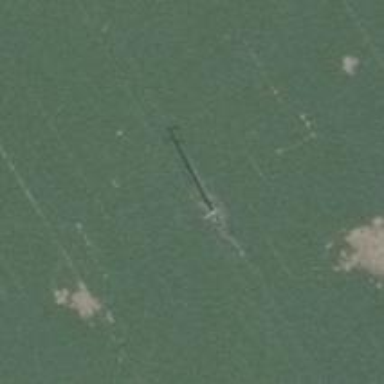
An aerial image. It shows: Power pole.